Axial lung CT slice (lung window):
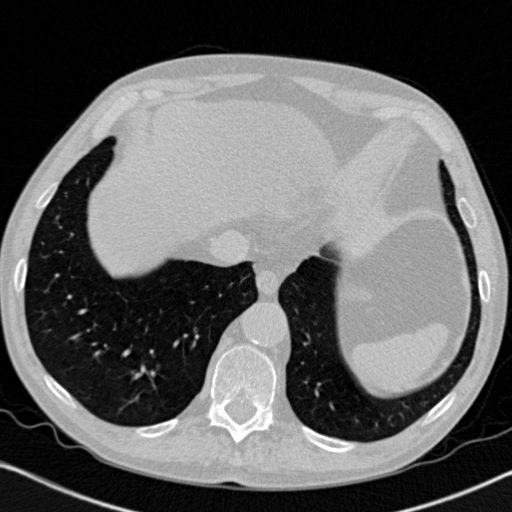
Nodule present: no